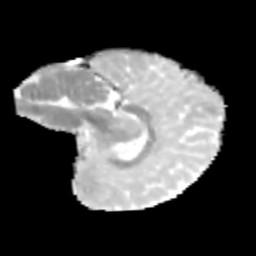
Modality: MD
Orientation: sagittal
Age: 9
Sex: male
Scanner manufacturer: siemens
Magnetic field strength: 3 T
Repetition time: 3.8 s
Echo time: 0.07 s